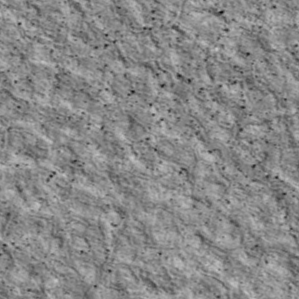
Label: non_frost